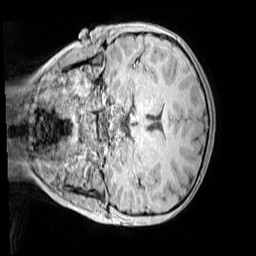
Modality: MP2RAGE
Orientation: coronal
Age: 11
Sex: female
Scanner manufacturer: siemens
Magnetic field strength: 3 T
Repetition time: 4 s
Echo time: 0.00299 s